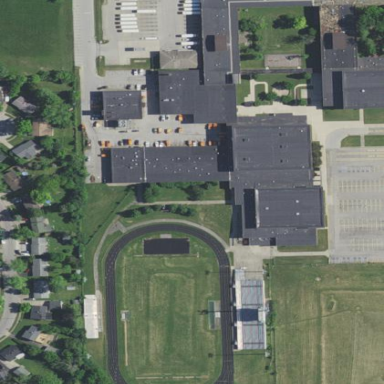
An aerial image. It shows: School building.